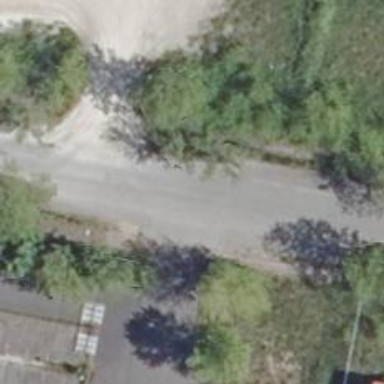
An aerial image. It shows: Unclassified road.